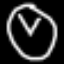
Label: clock